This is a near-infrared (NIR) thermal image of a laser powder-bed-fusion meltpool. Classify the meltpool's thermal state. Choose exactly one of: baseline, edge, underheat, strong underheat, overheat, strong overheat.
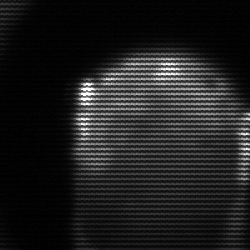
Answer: edge